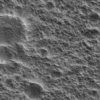
Label: not_dusty